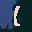
Label: 1